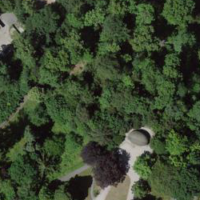
EUNIS habitat code: 53
Species observed at this site:
Certhia brachydactyla
Episyrphus balteatus
Corvus corone
Cyanistes caeruleus
Troglodytes troglodytes
Ranunculus acris
Diospyros lotus
Lotus corniculatus
Passer domesticus
Regulus ignicapilla
Apis mellifera
Fringilla coelebs
Turdus merula
Columba palumbus
Aquilegia vulgaris
Cardamine pratensis
Parus major
Erithacus rubecula
Anthyllis vulneraria
Phytolacca americana
Geum urbanum
Garrulus glandarius
Columba livia
Cotinus coggygria